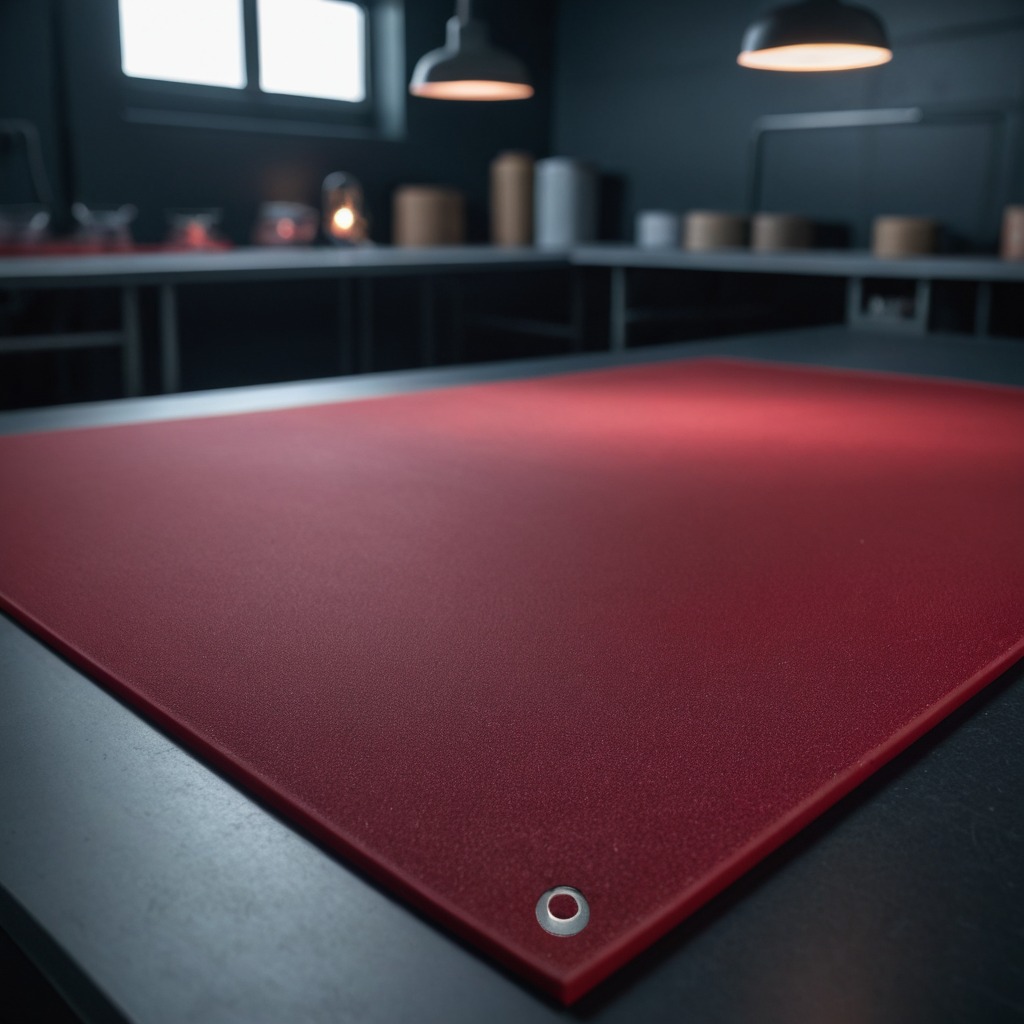
A flat metal washer is lying on a clean granite tabletop covered with a red rubber mat inside a workshop at night dim ambient light soft shadows worn but beneath the mat